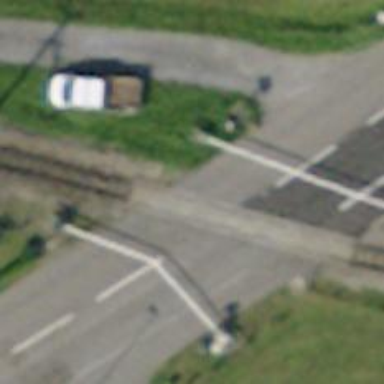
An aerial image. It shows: Railway level crossing.